Field crop: maize
Growth stage: 2
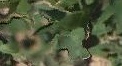
Species: maize